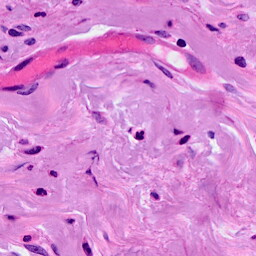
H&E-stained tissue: Breast